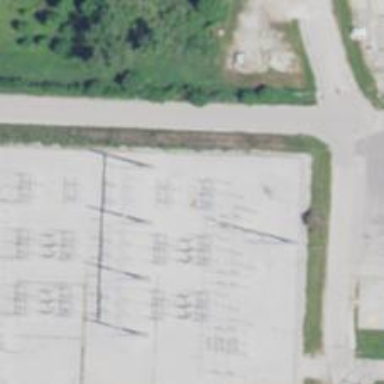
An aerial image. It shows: Switch used for power control.